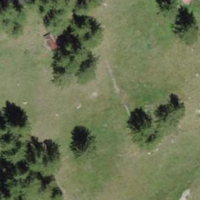
EUNIS habitat code: 44
Species observed at this site:
Juncus effusus